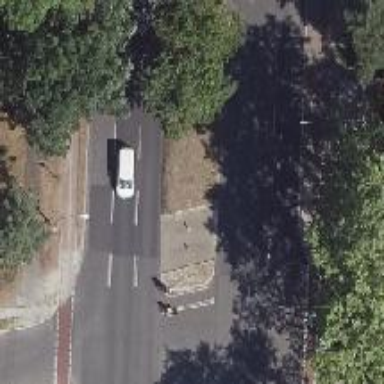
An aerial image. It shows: Unmarked crossing on the road.